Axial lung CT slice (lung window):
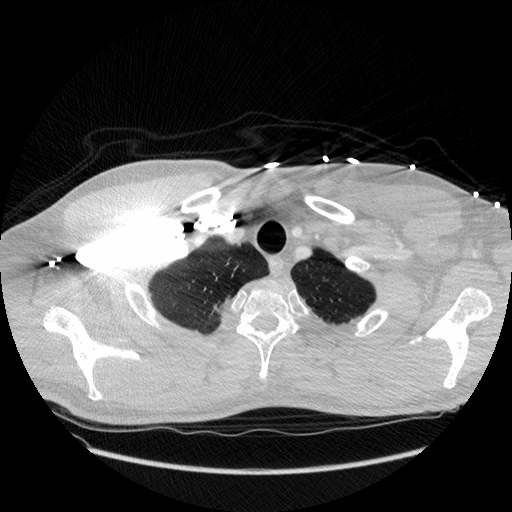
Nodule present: no